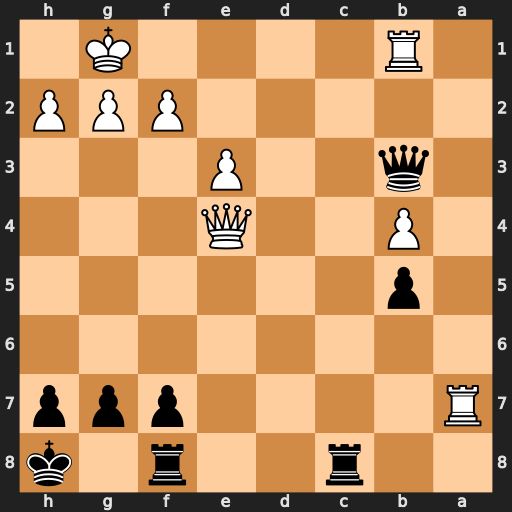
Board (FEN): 2r2r1k/R4ppp/8/1p6/1P2Q3/1q2P3/5PPP/1R4K1
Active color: b
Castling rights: -
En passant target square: -
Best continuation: f5 Raa1 Rc1+ Rxc1 fxe4